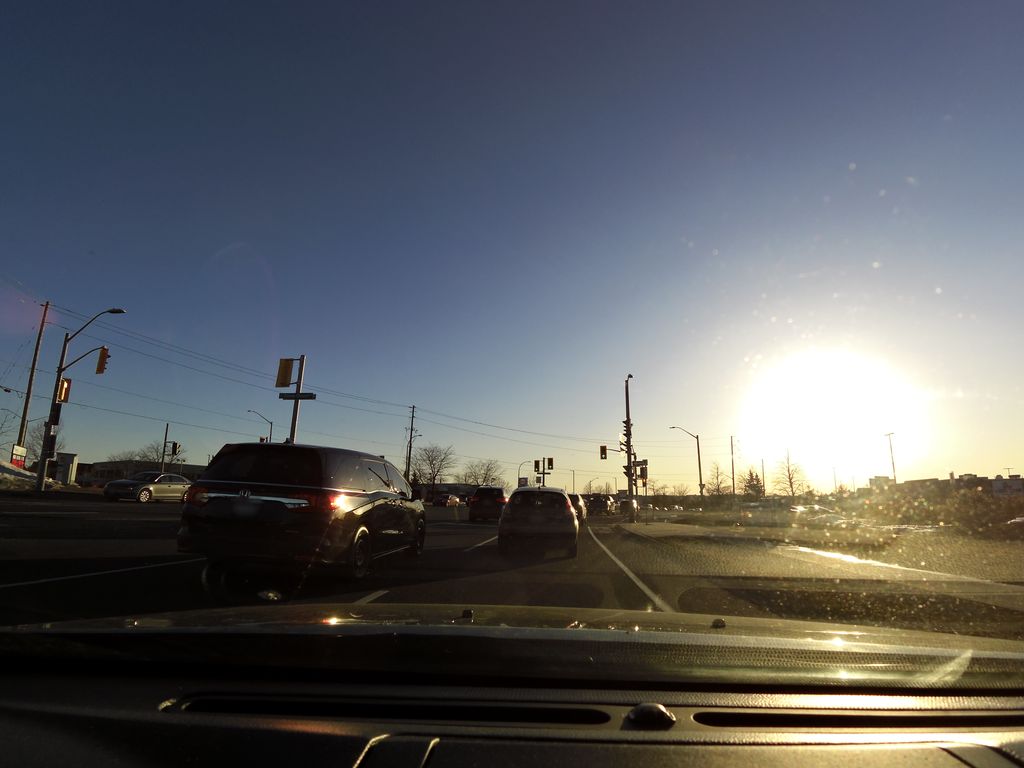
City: hamilton